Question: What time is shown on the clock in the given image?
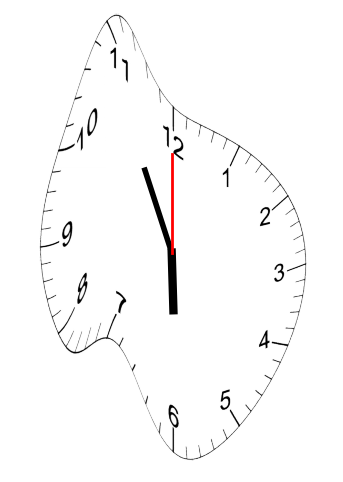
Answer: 05:55:00